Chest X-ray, PA view. Patient: 23 years old, sex F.
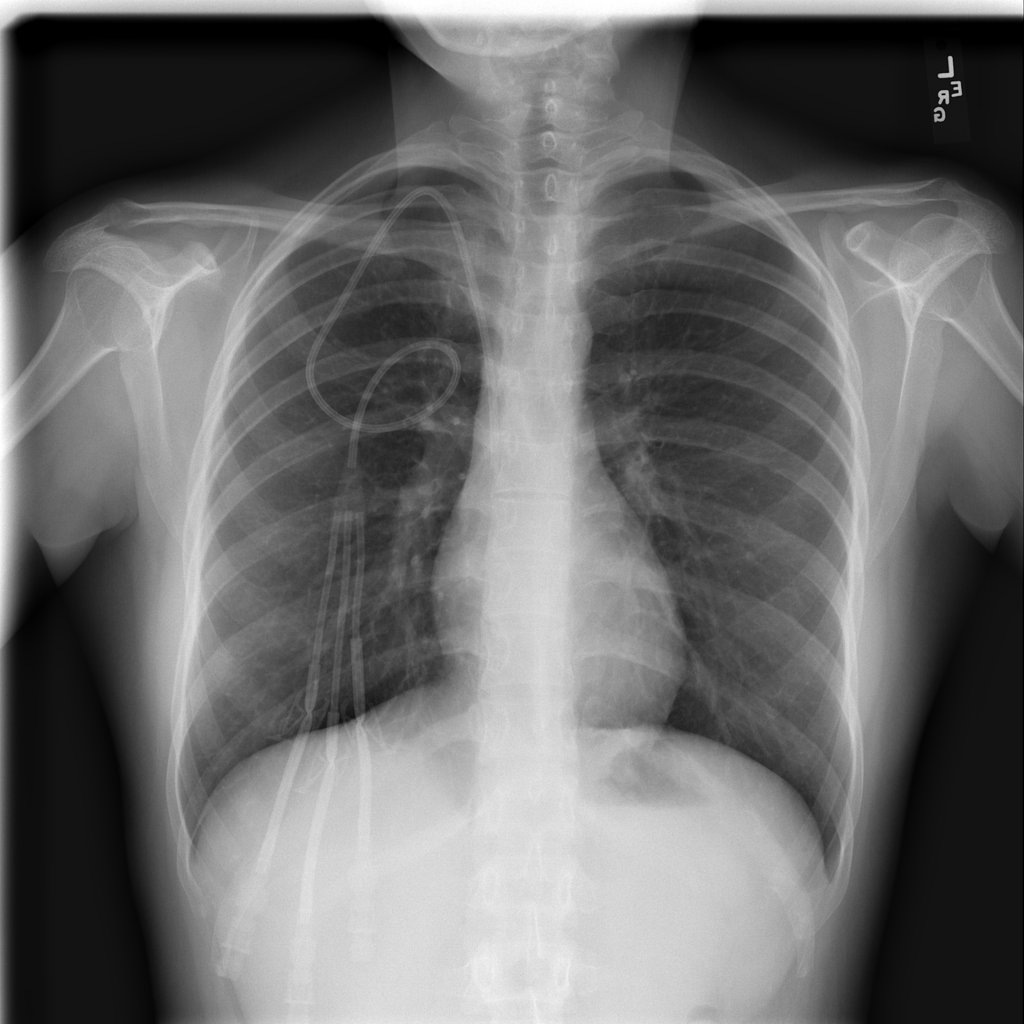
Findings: No Finding